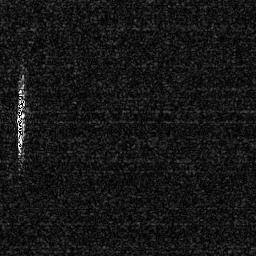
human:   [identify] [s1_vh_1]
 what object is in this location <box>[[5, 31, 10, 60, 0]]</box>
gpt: <ref>1 medium ship at the left</ref>